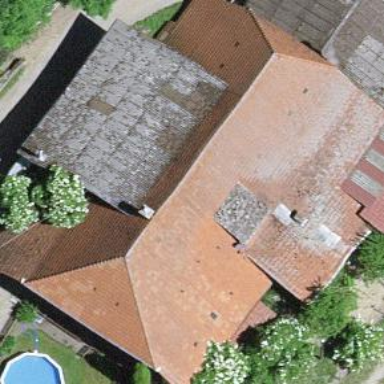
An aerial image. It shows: Farm building.